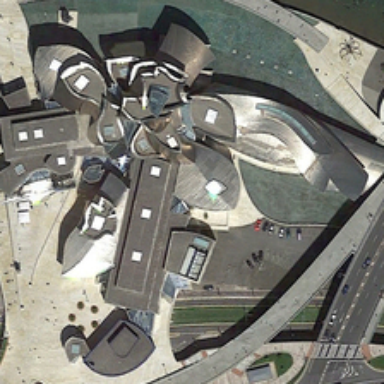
A large building is near a viaduct .